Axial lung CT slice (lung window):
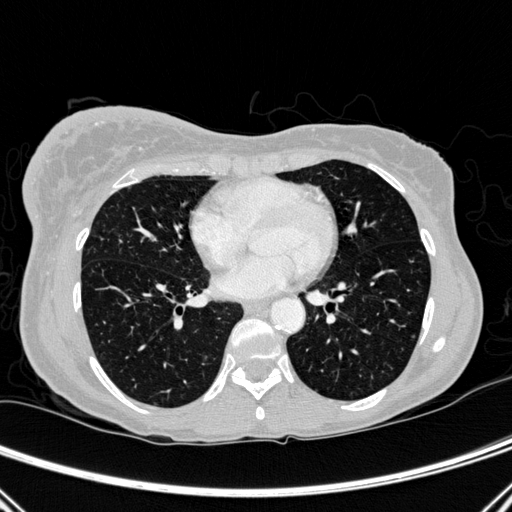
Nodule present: no